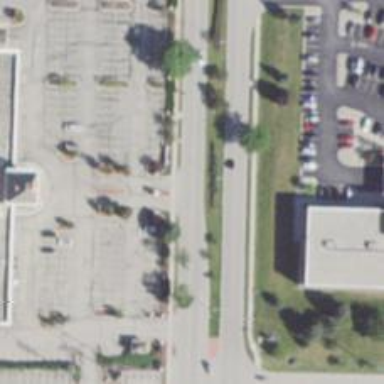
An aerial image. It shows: Secondary road with separate sidewalks.